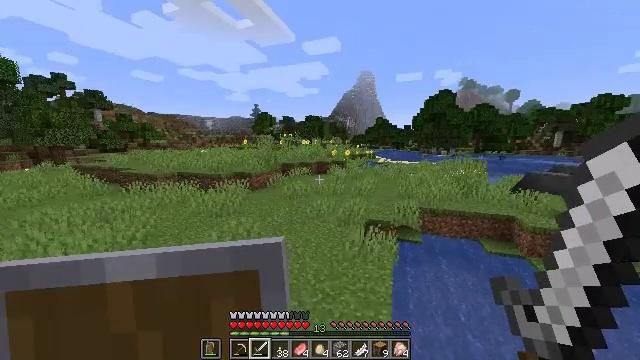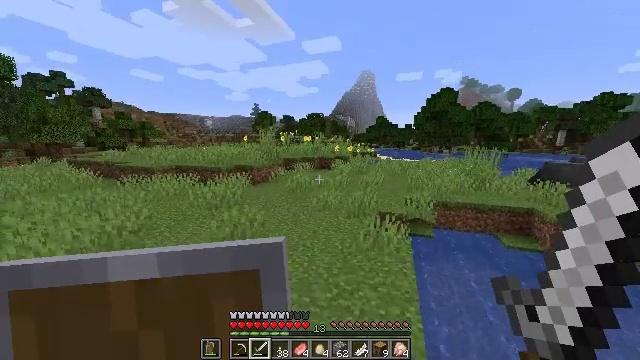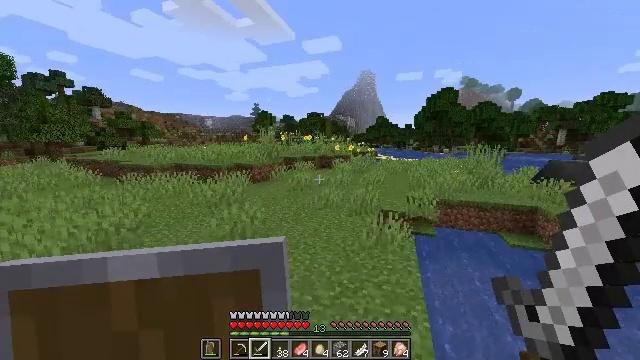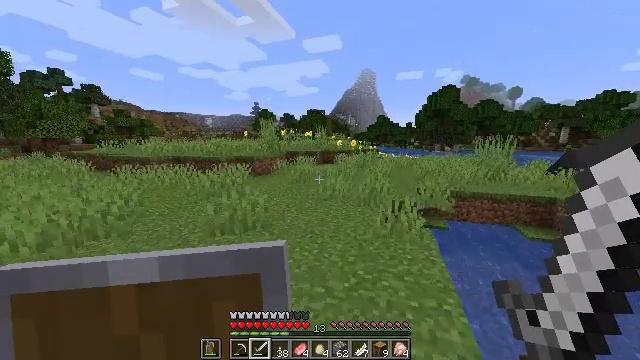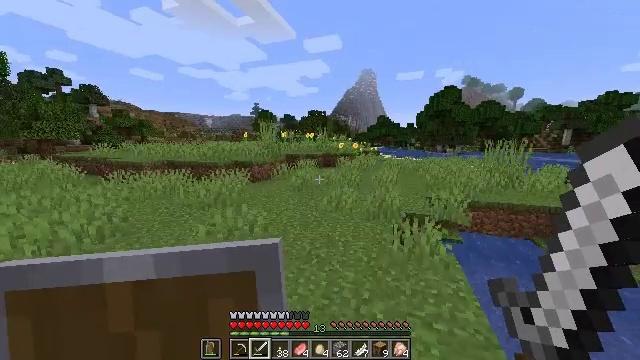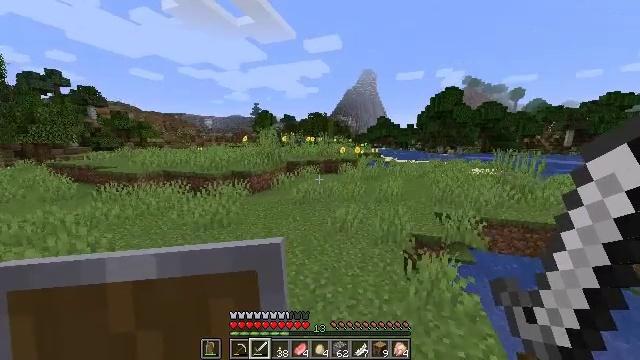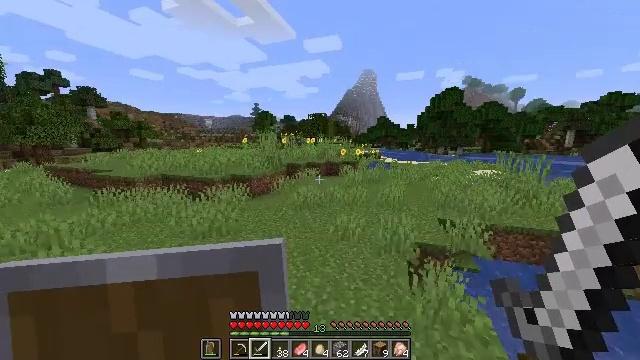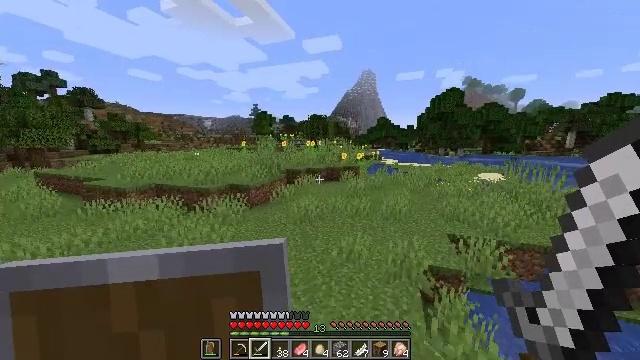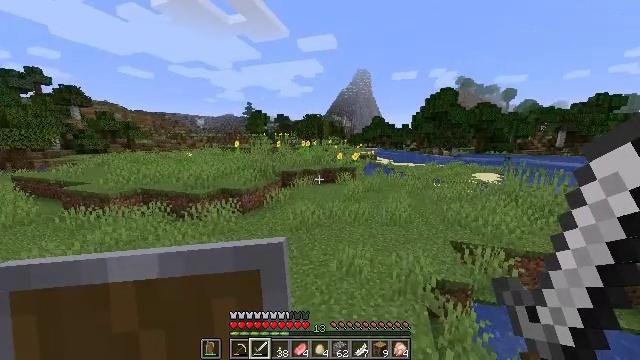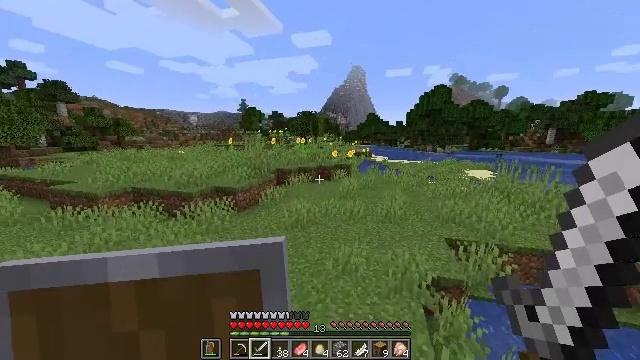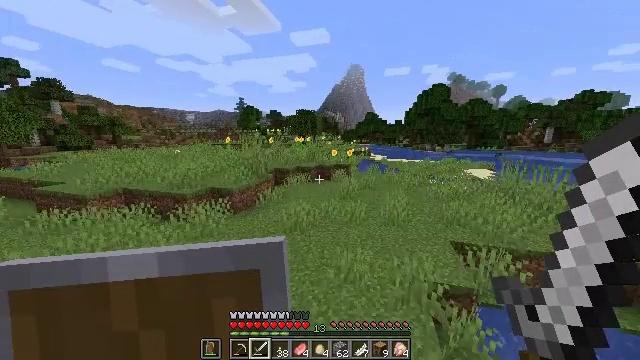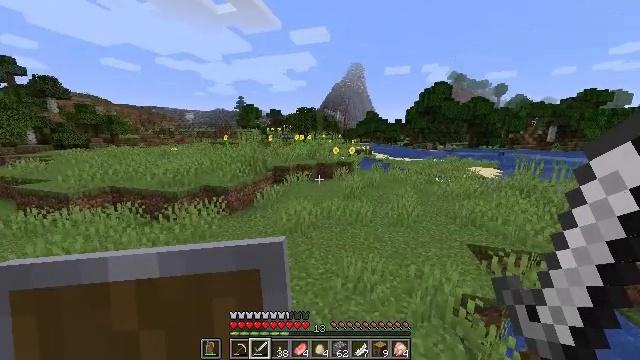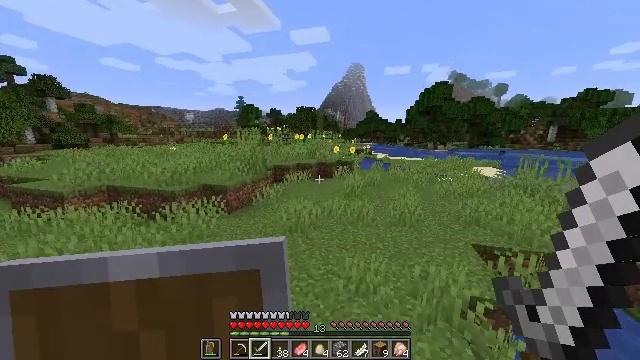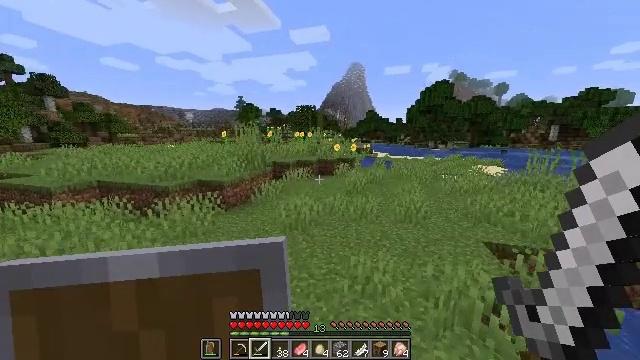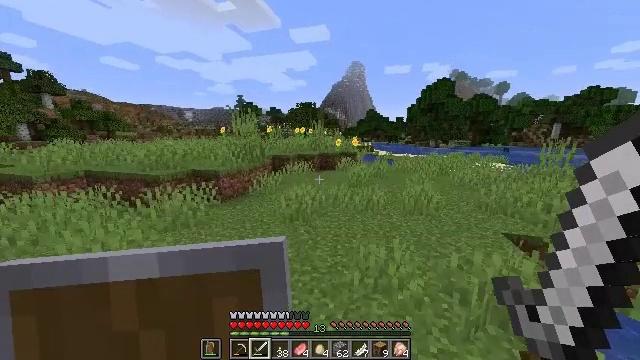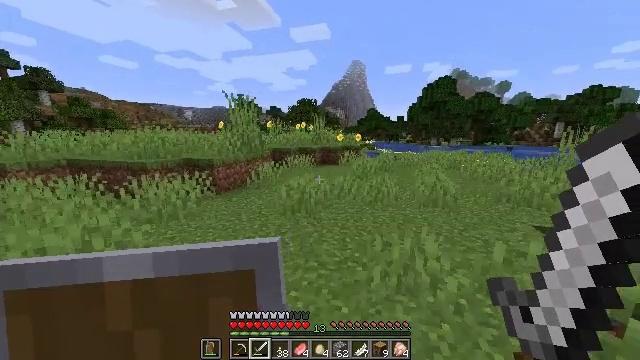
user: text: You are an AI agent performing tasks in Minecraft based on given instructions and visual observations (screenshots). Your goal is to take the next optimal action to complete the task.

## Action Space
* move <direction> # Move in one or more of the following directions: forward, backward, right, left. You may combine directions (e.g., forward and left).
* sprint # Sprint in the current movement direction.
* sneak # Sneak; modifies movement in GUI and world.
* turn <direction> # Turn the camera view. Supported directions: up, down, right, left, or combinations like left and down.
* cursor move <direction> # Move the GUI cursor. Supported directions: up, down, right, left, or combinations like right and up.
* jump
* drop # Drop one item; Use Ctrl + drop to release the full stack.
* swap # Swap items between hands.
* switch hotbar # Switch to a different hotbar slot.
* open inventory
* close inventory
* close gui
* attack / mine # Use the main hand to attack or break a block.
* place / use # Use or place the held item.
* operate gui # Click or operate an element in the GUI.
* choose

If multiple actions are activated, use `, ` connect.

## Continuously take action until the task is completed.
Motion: motion action
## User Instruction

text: Hunt animals.
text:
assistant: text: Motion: move forward, sprint, jump
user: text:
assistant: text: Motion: move forward, sprint, jump
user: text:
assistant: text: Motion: move forward, sprint, jump
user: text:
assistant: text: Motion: move forward, sprint, jump
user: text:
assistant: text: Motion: move forward, sprint, jump
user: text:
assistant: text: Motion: move forward, sprint, jump
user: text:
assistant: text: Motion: move forward, sprint, jump
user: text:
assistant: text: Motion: move forward, sprint, turn right, jump
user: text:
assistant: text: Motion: move forward, sprint, turn right, jump
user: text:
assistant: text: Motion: move forward, sprint, jump
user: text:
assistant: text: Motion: move forward, sprint, jump
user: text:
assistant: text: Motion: move forward, sprint, jump
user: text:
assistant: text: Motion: move forward and move left, sprint, jump
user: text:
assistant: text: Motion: move forward and move left, sprint, jump
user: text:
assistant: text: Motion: move forward and move left, sprint, jump
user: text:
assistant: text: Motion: move forward and move left, sprint, jump
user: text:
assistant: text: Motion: move forward and move left, sprint, jump
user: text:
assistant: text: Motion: move forward and move left, sprint, jump
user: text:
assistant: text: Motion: move forward and move left, sprint, jump
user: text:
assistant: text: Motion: move forward and move left, sprint, jump
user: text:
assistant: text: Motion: move forward and move left, sprint, jump
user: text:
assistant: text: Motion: move forward and move left, sprint, jump
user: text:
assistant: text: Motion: move forward and move left, sprint, jump
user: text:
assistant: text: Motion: move forward and move left, sprint
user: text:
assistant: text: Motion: move forward and move left, sprint
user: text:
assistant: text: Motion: move forward and move left, sprint
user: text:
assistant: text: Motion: move forward and move left, sprint, turn left
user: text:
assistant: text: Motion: move forward and move left, sprint, turn left
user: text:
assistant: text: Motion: move forward and move left, sprint, jump
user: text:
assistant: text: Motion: move forward and move left, sprint, jump